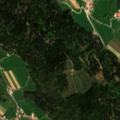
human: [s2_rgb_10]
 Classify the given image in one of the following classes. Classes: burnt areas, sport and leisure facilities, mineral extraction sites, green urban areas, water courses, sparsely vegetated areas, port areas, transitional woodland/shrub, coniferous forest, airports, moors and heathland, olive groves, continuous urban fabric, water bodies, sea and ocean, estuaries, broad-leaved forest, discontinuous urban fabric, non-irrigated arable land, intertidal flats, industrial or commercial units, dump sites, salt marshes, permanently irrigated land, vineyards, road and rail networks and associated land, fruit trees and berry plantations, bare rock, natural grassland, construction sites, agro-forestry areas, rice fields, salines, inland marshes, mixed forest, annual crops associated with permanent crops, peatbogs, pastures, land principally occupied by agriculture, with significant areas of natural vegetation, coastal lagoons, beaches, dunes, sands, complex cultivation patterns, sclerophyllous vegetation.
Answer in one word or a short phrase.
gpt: pastures, complex cultivation patterns, mixed forest